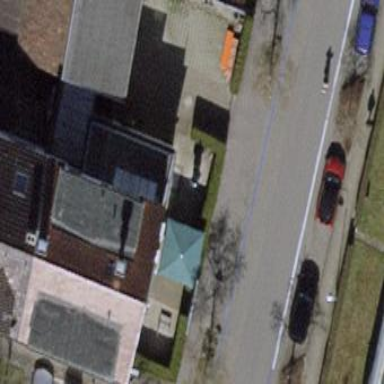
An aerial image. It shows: House that also functions as restaurant.